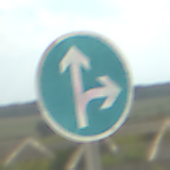
Verkehrszeichen: VorgeschriebeneFahrtrichtungGeradeausOderRechts
Umgebung: Outdoor, Beach
Tageszeit: MorningAfternoon
Wetter: PartlyCloudy
Licht: Natural
Jahreszeit: NotSpecified
Kontrast: HighContrast